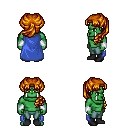
a pixel art fantasy rpg character, male body template, orc, green skin, blue cape, teal pants, dark blonde princess hairstyle, white cloth bracers, black shoes, four views (front, back, left, right), 2x2 character sprite sheet, small pixel art, hard edges, no anti-aliasing